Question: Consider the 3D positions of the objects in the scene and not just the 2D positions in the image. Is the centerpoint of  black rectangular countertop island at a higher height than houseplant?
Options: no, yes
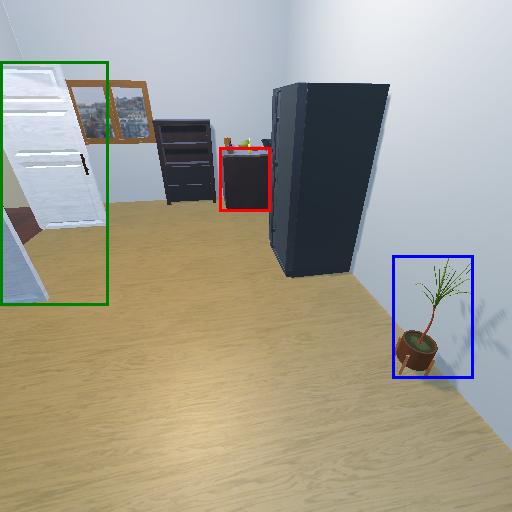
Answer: no